Question: I'm trying to return the list of Unix users on this perl script. I'm using the Mojolicious framework with Passwd::Unix.
References:
- <URL>
That's my code:
'''
#!/usr/bin/env perl
use Mojolicious::Lite;
use Passwd::Unix;
# Instance
my $pu = Passwd::Unix->new();
get '/' => sub {
my $self = shift;
my $users = $pu->users;
$self->stash(
users => $users
);
} => 'test';
app->start;
__DATA__
@@ test.html.ep
<ul>
<% foreach my $user ($users) { %>
<li><%= $user %></li>
<% } %>
</ul>
'''
But instead of returning users, it prints only the total number of users.

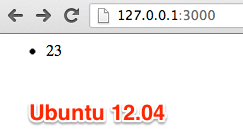
Answer: Building on Jason Gray's comment, you might make a helper that provides the P::U instance, then call that from the template, like so:
'''
#!/usr/bin/env perl
use Mojolicious::Lite;
use Passwd::Unix;
# Instance
helper pu => sub { state $pu = Passwd::Unix->new };
get '/' => 'test';
app->start;
__DATA__
@@ test.html.ep
<ul>
% foreach my $user (pu->users) {
<li><%= $user %></li>
% }
</ul>
'''
In fact for that matter, you could just make a helper that returns all the users:
'''
#!/usr/bin/env perl
use Mojolicious::Lite;
use Passwd::Unix;
# Instance
helper users => sub { Passwd::Unix->new->users };
get '/' => 'test';
app->start;
__DATA__
@@ test.html.ep
<ul>
% foreach my $user (users) {
<li><%= $user %></li>
% }
</ul>
'''
Also: I debated using the TagHelpers form for the template, but decided against complicating the issue. That said, here is how you could do the template if you so chose:
'''
@@ test.html.ep
%= tag ul => begin
% foreach my $user (users) {
%= tag li => $user
% }
% end
'''
But then again, I'm a big fan of the <URL> form personally, I know its not for everyone.